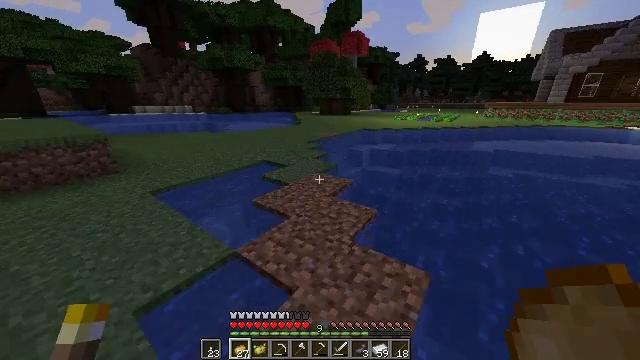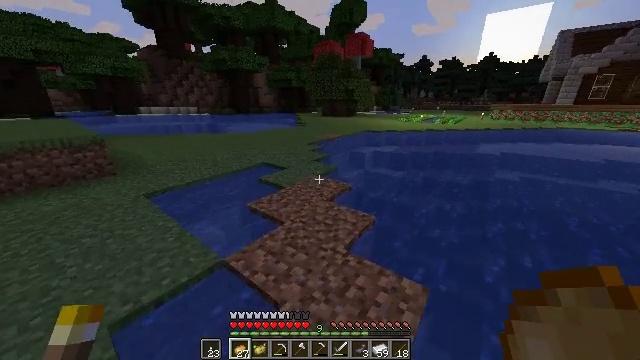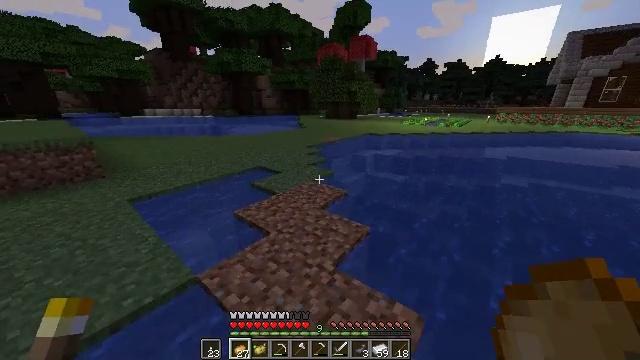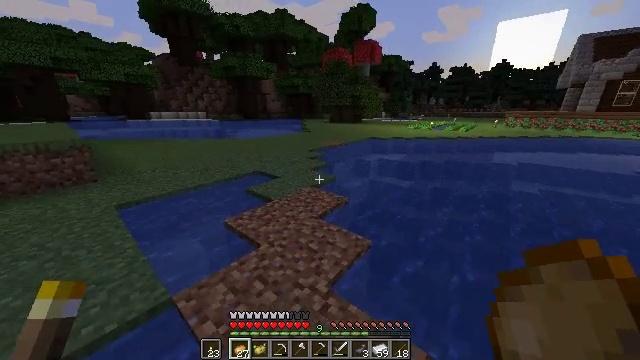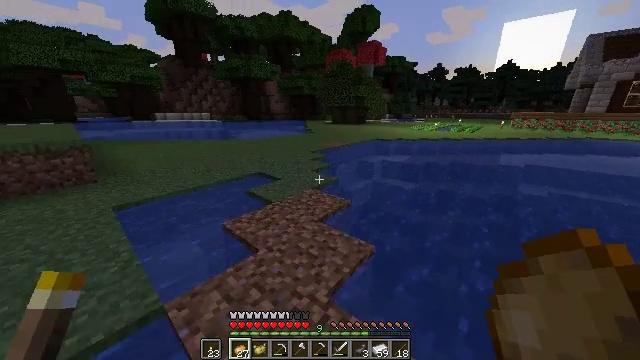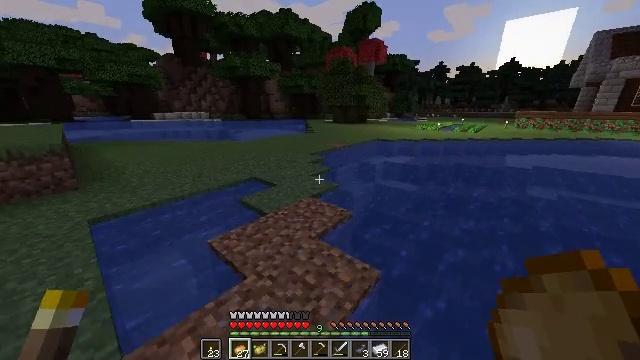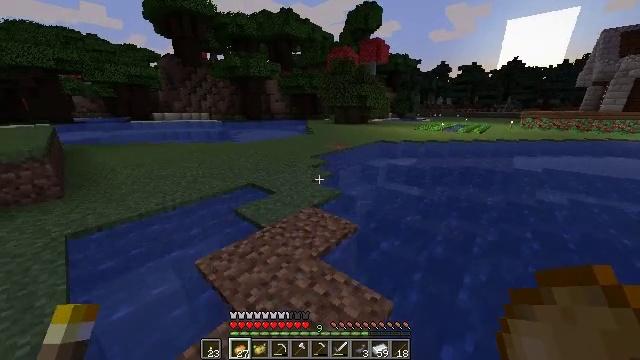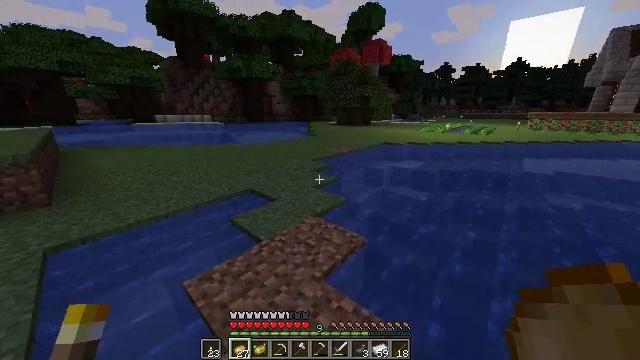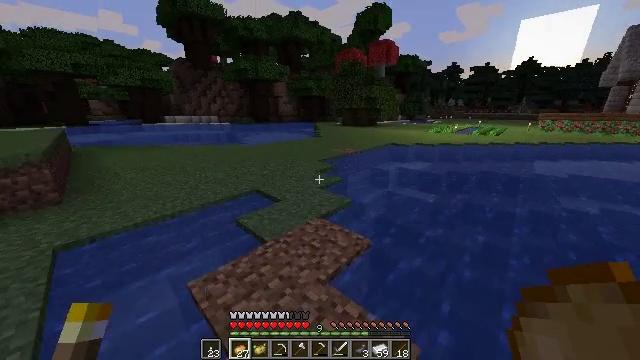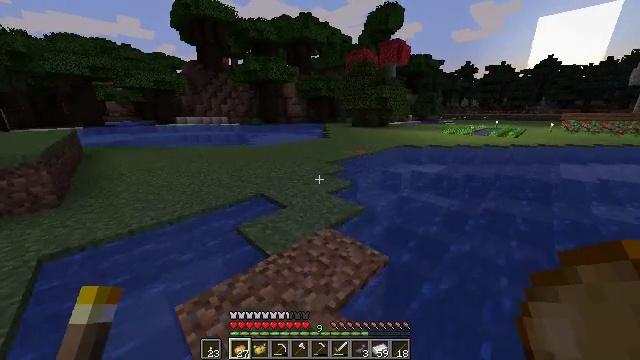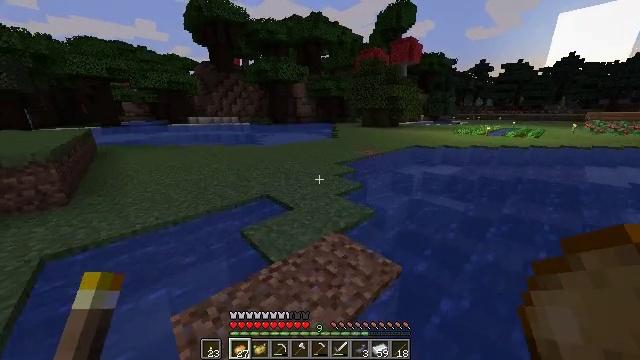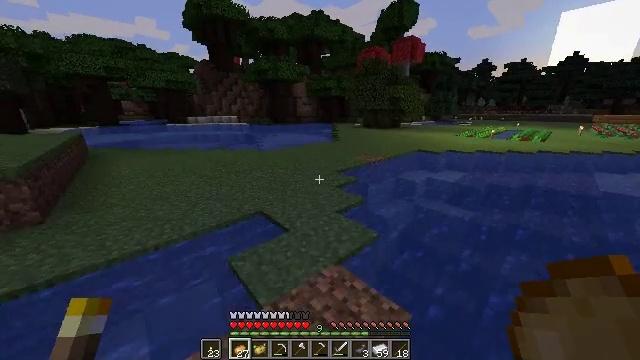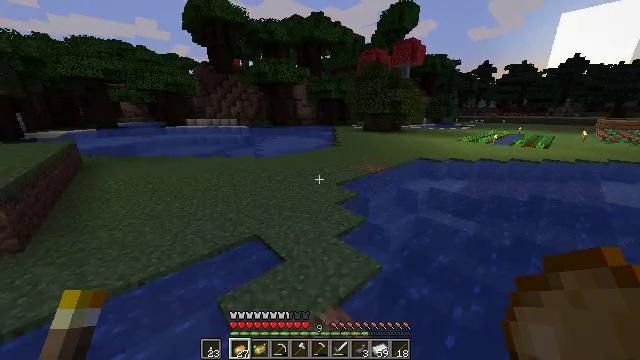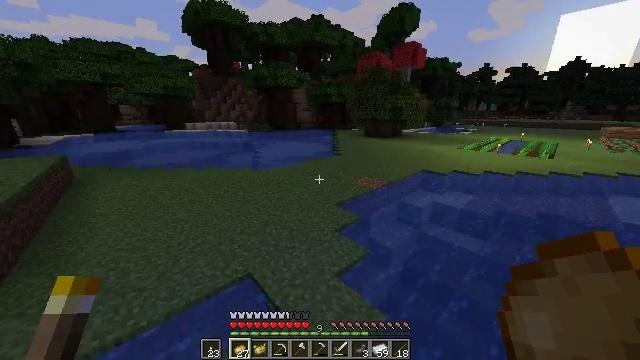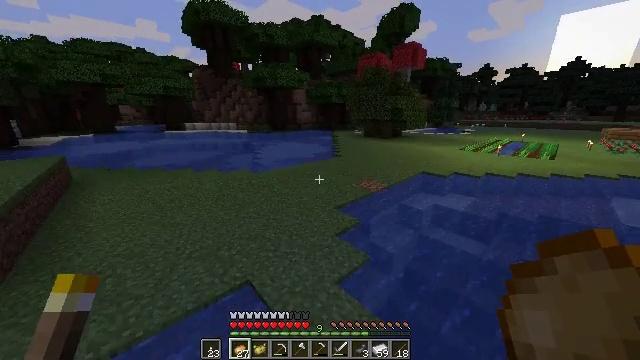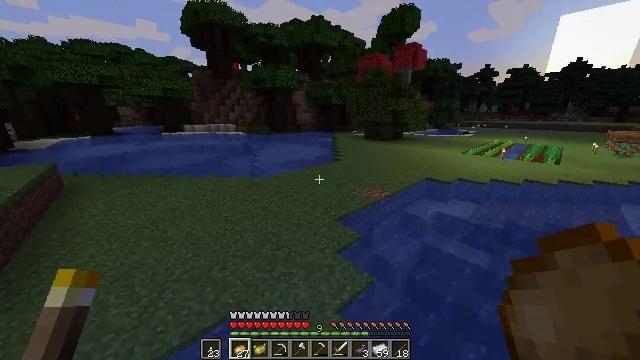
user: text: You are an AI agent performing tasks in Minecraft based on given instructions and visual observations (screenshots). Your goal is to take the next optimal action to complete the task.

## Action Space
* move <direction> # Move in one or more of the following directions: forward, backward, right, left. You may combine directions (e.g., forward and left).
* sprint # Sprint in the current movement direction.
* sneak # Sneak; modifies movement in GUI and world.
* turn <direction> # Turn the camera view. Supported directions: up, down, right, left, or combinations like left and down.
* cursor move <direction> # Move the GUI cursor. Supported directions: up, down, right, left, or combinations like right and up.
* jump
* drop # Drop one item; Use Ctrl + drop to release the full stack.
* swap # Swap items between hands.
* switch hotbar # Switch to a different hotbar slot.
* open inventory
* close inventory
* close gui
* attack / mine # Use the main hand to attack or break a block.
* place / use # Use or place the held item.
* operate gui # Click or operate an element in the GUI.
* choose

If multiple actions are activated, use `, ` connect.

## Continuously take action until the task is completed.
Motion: motion action
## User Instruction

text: Smelt a baked potato.
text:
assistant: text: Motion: move forward and move right, turn left
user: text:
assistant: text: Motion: move forward, sprint, turn left
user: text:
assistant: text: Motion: move forward, sprint, turn left
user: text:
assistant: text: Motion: move forward, sprint
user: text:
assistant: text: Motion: move forward, sprint
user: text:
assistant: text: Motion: move forward, sprint
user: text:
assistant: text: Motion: move forward
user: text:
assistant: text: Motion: move forward, turn left
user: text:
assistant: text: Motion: move forward, turn left
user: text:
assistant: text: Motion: move forward, turn left
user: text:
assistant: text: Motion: move forward, jump
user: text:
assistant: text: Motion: move forward, jump
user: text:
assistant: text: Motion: move forward, jump
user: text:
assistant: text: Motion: move forward, jump
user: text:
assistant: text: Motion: move forward, jump
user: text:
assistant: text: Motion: move forward, jump
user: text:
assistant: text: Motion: move forward, jump
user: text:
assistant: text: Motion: move forward, jump
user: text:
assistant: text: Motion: move forward, jump
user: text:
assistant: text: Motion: move forward, jump
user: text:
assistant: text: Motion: move forward, sprint, jump
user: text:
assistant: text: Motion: move forward, sprint, jump
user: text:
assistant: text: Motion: move forward, sprint, jump
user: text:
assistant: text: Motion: move forward, jump
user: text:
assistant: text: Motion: move forward, turn right, jump
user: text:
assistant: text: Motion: move forward, turn right, jump
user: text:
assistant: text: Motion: move forward, turn right, jump
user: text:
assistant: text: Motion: move forward, turn right, jump
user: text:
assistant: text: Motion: move forward, turn right, jump
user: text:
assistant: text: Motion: move forward, turn right